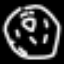
Label: donut